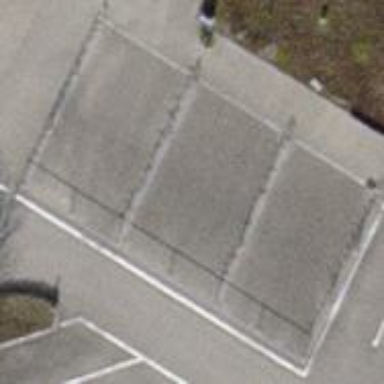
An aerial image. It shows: Bicycle parking area.